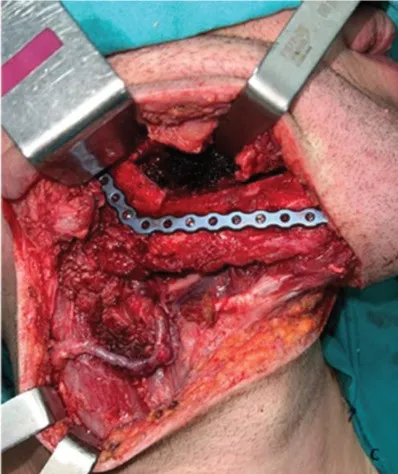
(b) Resected fibular fragment alongside the peroneal muscle and vascular bundle. The bone fragments were moulded and fixed to the titanium reconstruction plate.
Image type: medical_photograph (other_medical_photograph)